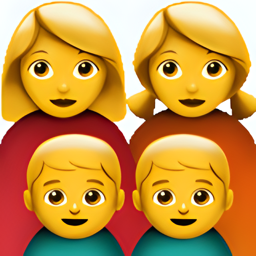
Name: family woman woman boy boy
Emoji: 👩‍👩‍👦
Group: People & Body
Sub-group: family